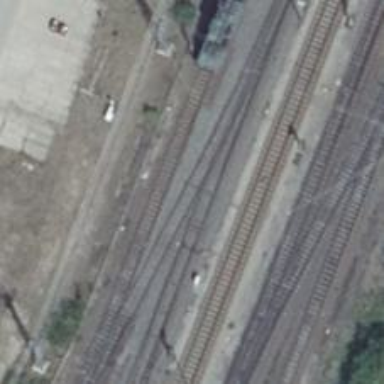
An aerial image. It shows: Rail yard with electrified contact lines for railway operations.